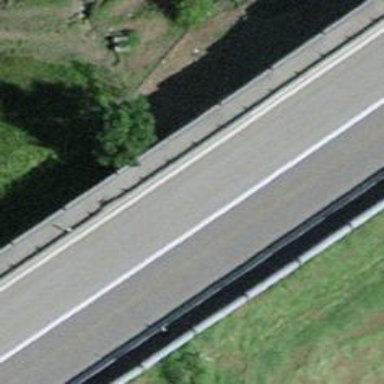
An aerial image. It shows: Asphalt trunk motorway.